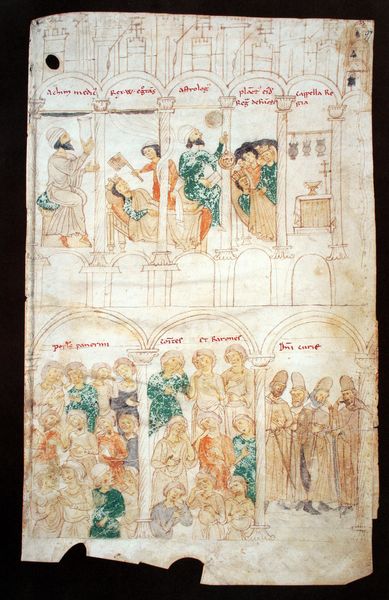
Titel: Codex 120 II; Krankheit und Tod König Wilhelms II. in Palermo
Künstler: Petrus de Ebulo
Standort: Bern
Institution: Burgerbibliothek
Schlagwörter: blau, weiß, frauen, gelb, grün, menschen, ocker, stadt, braun, bunt, fenster, frau, grau, hüte, lampen, männer, orange, profil, reden, schwarz, skizze, säule, säulen, zeichnung, gebäude, haus, rot, schloss, tuch, beige, malerei, menge, alt, bart, bärte, mützen, architektur, architekturrahmen, bibel, mensch, tod, trauer, gelehrte, kelch, sessel, stoff, tücher, gewänder, blatt, krone, kinder, turm, kopfbedeckung, schrift, papier, liegen, bogen, schule, fahne, vergilbt, linien, pilaster, figuren, rundbogen, bischof, könig, inschrift, bett, dünn, bögen, arkade, krank, buch, denken, diwan, burg, kloster, kreuz, orient, orientalisch, palast, druck, seite, illustration, text, buchstaben, beschriftung, volk, worte, koloriert, hauben, arzt, beten, gebet, entwurf, unvollendet, altar, arkaden, kapitelle, buchseite, reihen, flecken, stück, pergament, kaputt, arabisch, jesus, sterben, kranker, axt, altes testament, antik, krankheit, mittelalter, rundbögen, durchsichtig, priester, romanik, mitra, mönche, etagen, könige, tempel, königin, heilige, einblick, bogenstellung, heilung, turban, miniatur, tempera, islam, handschrift, turbane, liturgie, testament, ärzte, bund, etage, zeichung, basen, beschriftet, schirft, hospital, staffelung, gerede, krankenlager, berater, papyrus, beschädigt, buchmalerei, byzanz, naher osten, narrative, codex, verblasst, kodex, verblichen, illumination, eitempera, handmalerei, zu klein, rote schrift, engel säulen, mittelalter#schirft, emnschen, nicht zu erkennen